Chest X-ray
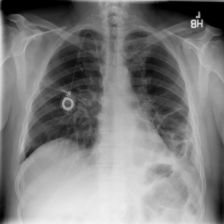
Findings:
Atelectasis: positive
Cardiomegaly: negative
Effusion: negative
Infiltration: negative
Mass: negative
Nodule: negative
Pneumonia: negative
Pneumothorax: negative
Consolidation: negative
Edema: negative
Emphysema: negative
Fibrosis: negative
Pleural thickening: negative
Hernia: negative